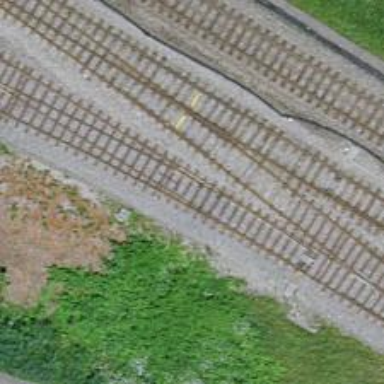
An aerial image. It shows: Single track railway in yard.